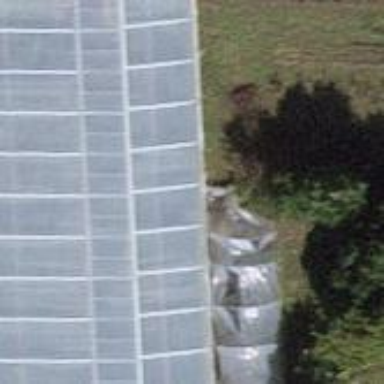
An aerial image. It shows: Greenhouse.